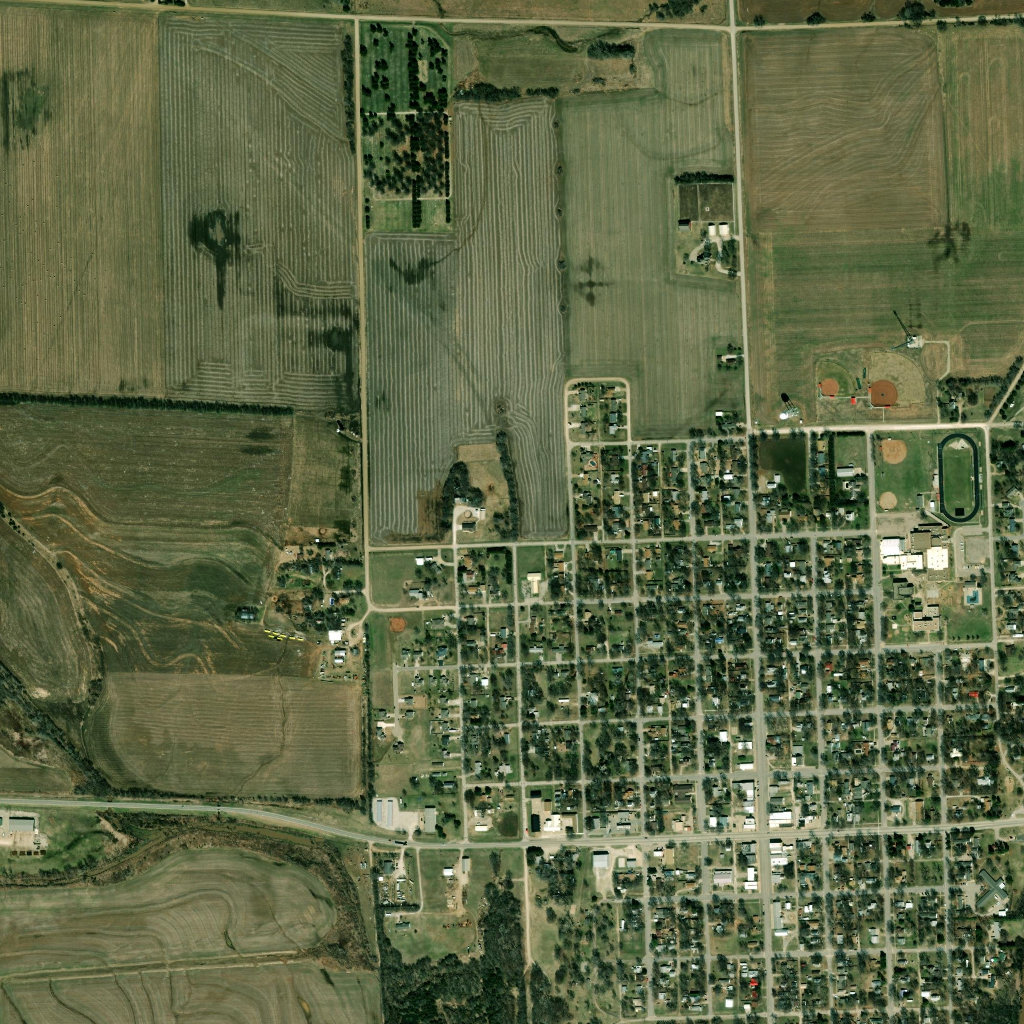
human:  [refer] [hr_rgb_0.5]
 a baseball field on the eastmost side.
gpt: <box>[[86, 42, 90, 46, 0]]</box>